A spectrogram of one vibration snapshot from a rotating bearing is shown (time on one axis, frequency on the other). What is the most likely bearing condition (normal, inner_race, outer_race, ball)?
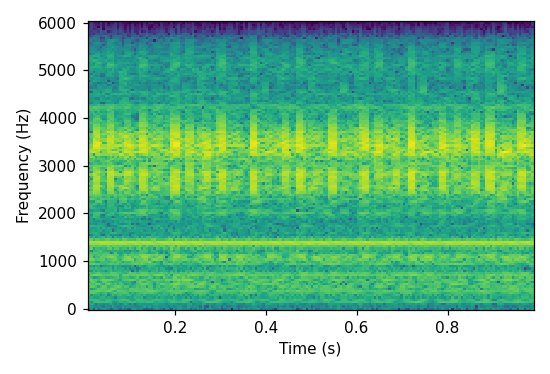
Answer: inner_race